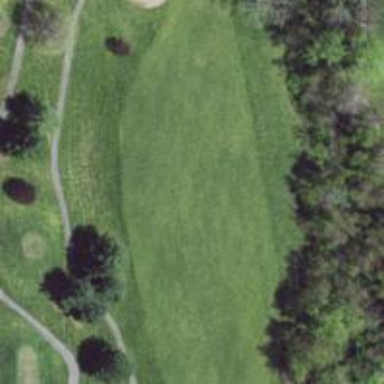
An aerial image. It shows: Golf fairway surrounded by grass.